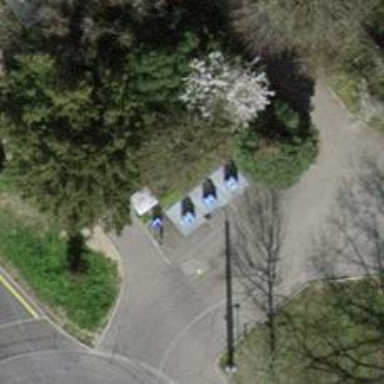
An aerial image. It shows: Recycling center.